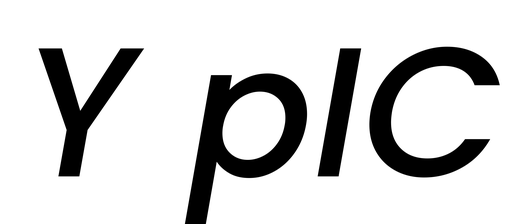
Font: Poppins-MediumItalic